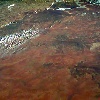
Label: land